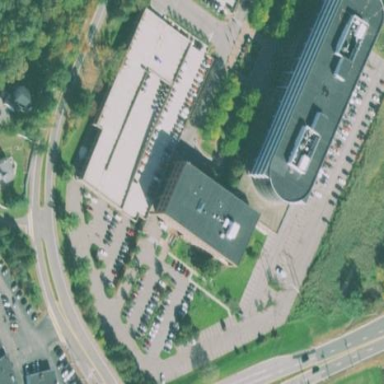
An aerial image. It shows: Part of building.